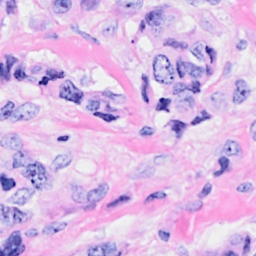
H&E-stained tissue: Breast